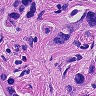
Metastatic tissue present: yes